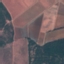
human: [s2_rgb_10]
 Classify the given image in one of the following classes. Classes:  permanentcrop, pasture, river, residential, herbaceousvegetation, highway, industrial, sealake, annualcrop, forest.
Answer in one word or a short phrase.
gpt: PermanentCrop